Interaction volume radius: 10 \u00c5
Interaction volume height: 25 \u00c5
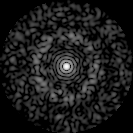
Disorder parameter: 0.8469